Question: I have the following in my html file:
'''
.sectionone{
width: 100%;
background-color: blue;
background-image: image.png;
background-size: contain;
background-position: bottom;
background-repeat: no-repeat;
min-height: 500px;
}
'''
'''
<!DOCTYPE html>
<html>
<head>
</head>
<body>
<section>
<div class="sectionone">
</div>
</section>
</body>
</html>
'''
But when the screen is smaller and I get to see the background color I can see a very thin white line between the top of the image and the bottom of the background color. Is there any way to either blend or fix this?
Here is a screenshot:

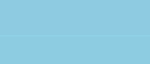
Answer: I used contain instead of cover to keep the image at the bottom of the div regardless of the height I gave it. Cover does get rid of the line but also cuts off the edges of the background image at certain heights.